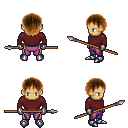
a pixel art fantasy rpg character, male body template, human, tanned skin, maroon long-sleeve shirt, magenta pants, brown plain hairstyle, metal gloves, metal boots, spear, four views (front, back, left, right), 2x2 character sprite sheet, small pixel art, hard edges, no anti-aliasing